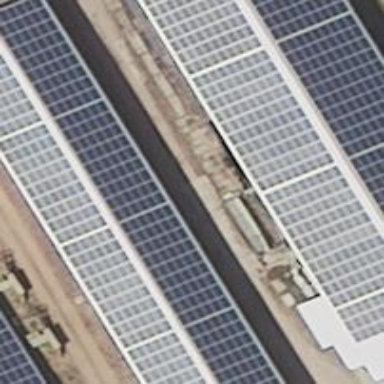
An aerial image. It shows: Solar-powered generator using photovoltaic technology. This small installation generates electricity through solar photovoltaic panels.